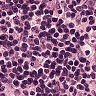
Metastatic tissue present: no